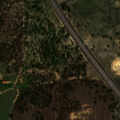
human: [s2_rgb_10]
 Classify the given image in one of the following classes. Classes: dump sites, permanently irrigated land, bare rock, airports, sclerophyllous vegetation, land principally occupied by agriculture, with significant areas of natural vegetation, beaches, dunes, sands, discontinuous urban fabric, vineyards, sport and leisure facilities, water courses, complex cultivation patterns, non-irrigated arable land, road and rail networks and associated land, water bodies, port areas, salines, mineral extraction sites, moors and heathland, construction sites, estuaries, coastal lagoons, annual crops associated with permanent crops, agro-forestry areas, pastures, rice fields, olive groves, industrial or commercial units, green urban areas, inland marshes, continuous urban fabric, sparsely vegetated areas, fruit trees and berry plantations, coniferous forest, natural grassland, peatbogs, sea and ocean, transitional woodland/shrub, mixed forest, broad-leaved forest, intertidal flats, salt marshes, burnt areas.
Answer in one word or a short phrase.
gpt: pastures, agro-forestry areas, broad-leaved forest, transitional woodland/shrub